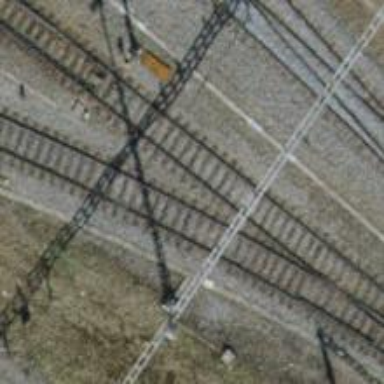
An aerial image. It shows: Single-track electrified railway service yard with contact line for trains.